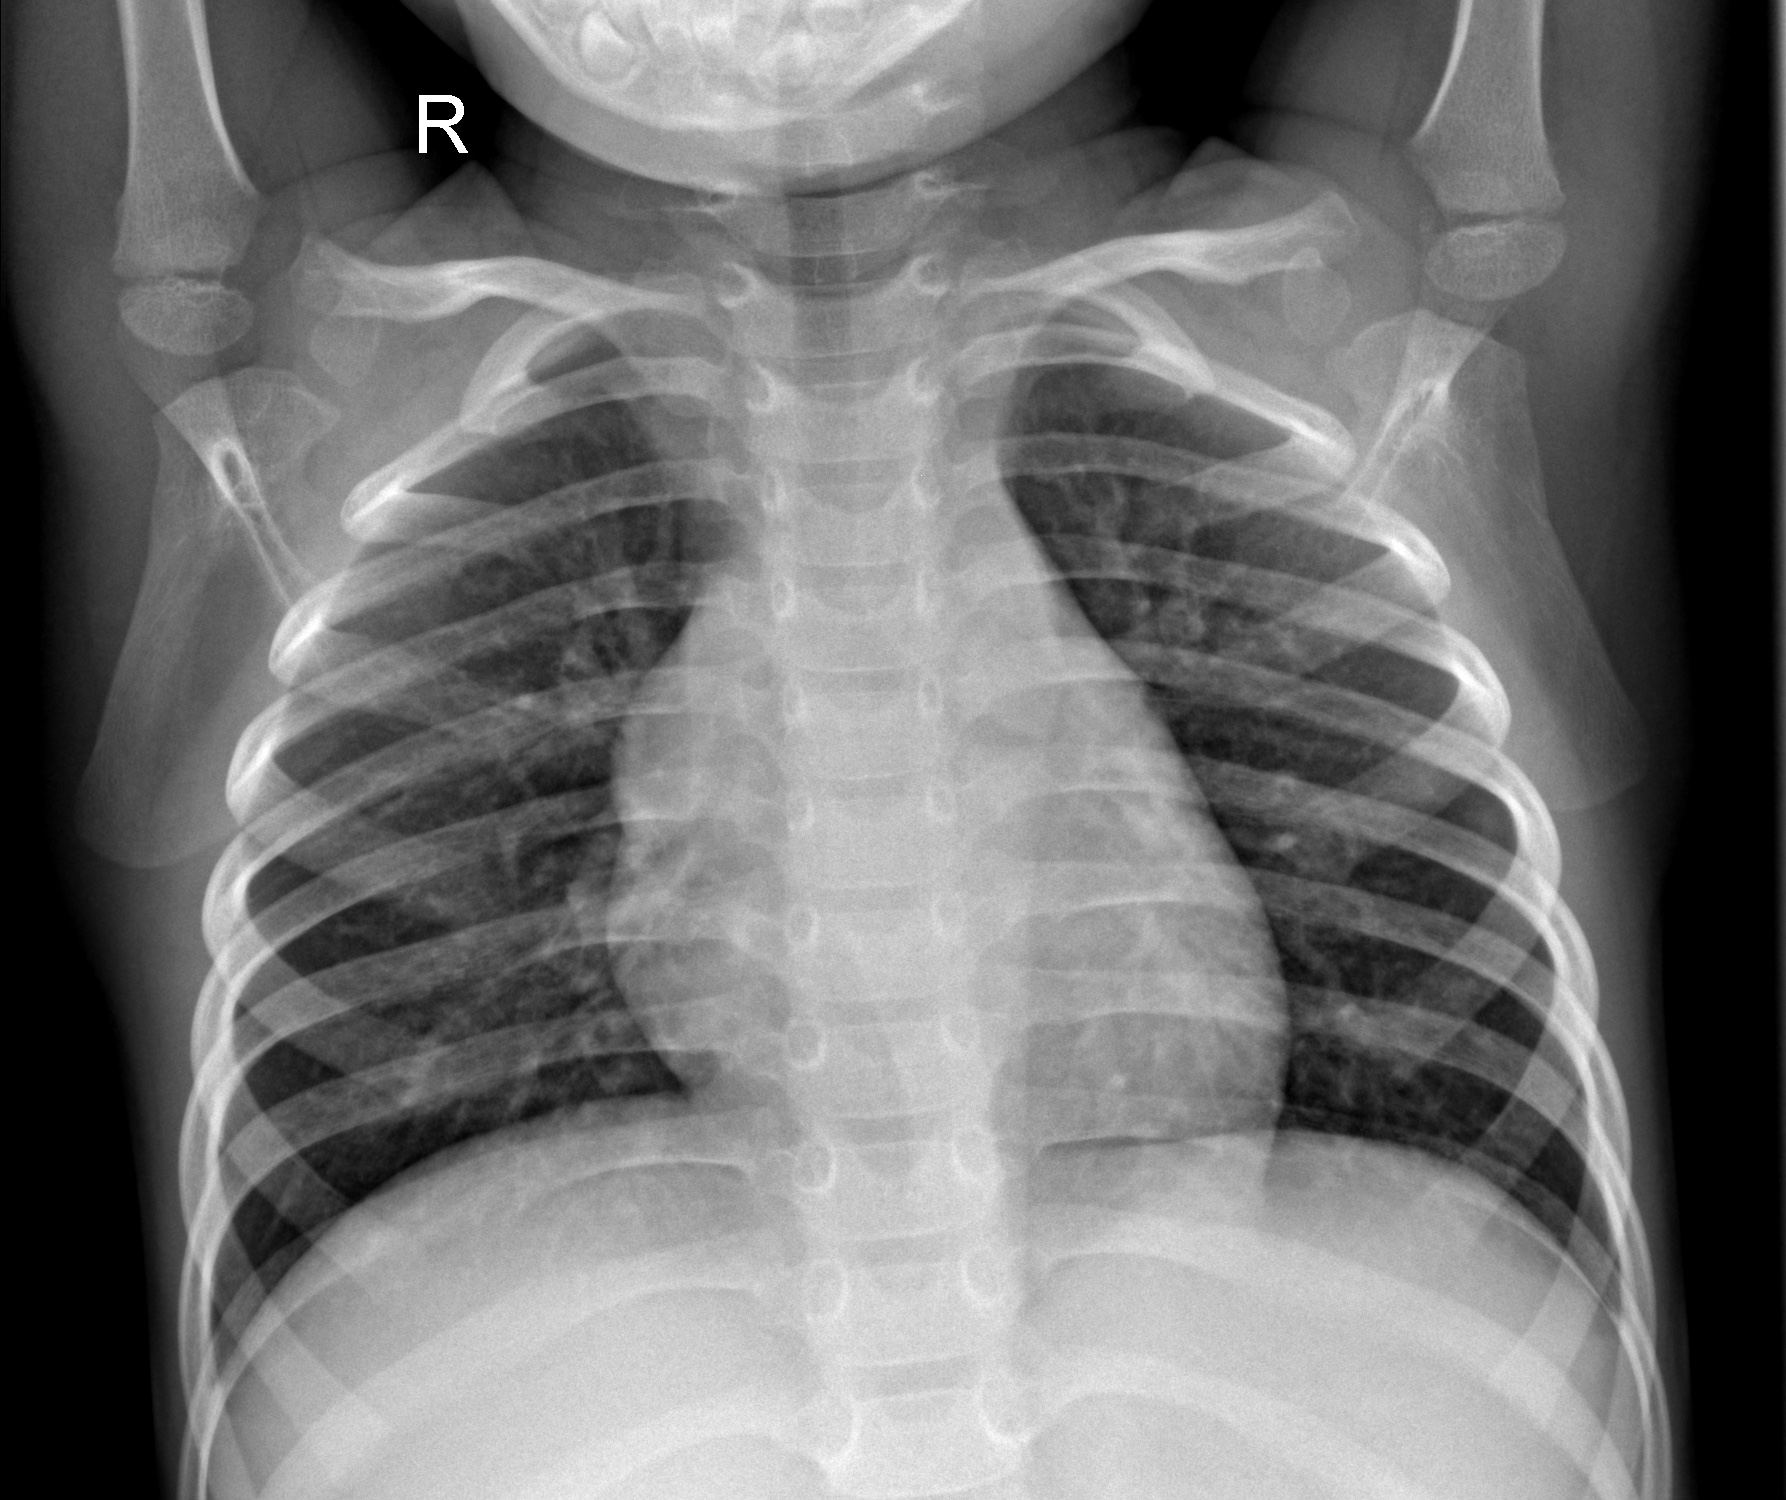
Diagnosis: NORMAL